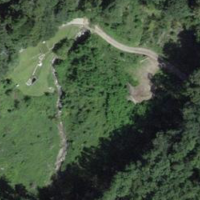
EUNIS habitat code: 41
Species observed at this site:
Erigeron karvinskianus
Tussilago farfara